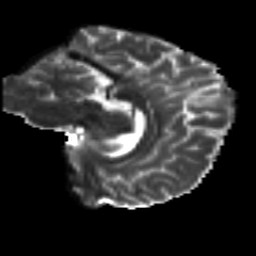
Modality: T2w
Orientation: sagittal
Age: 29
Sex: female
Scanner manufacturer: siemens
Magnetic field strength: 3 T
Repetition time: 8.8 s
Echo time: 0.085 s